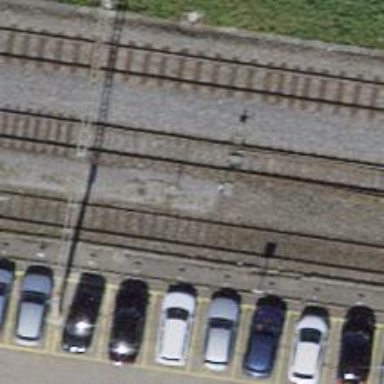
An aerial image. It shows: Railway switch.